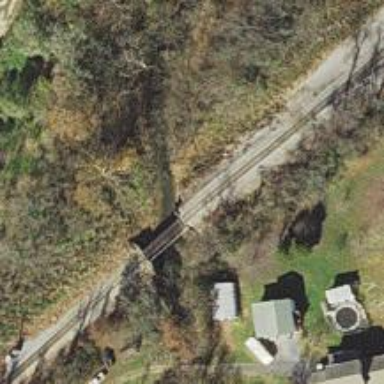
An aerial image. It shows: Bridge over railway line.